Question: Count the number of objects in the diagram.
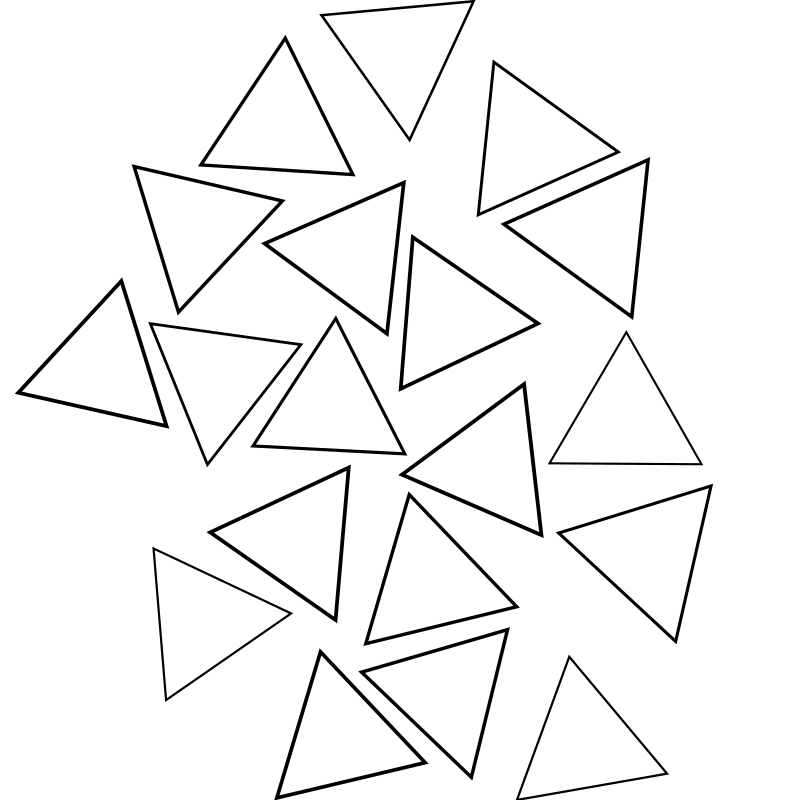
Answer: 19